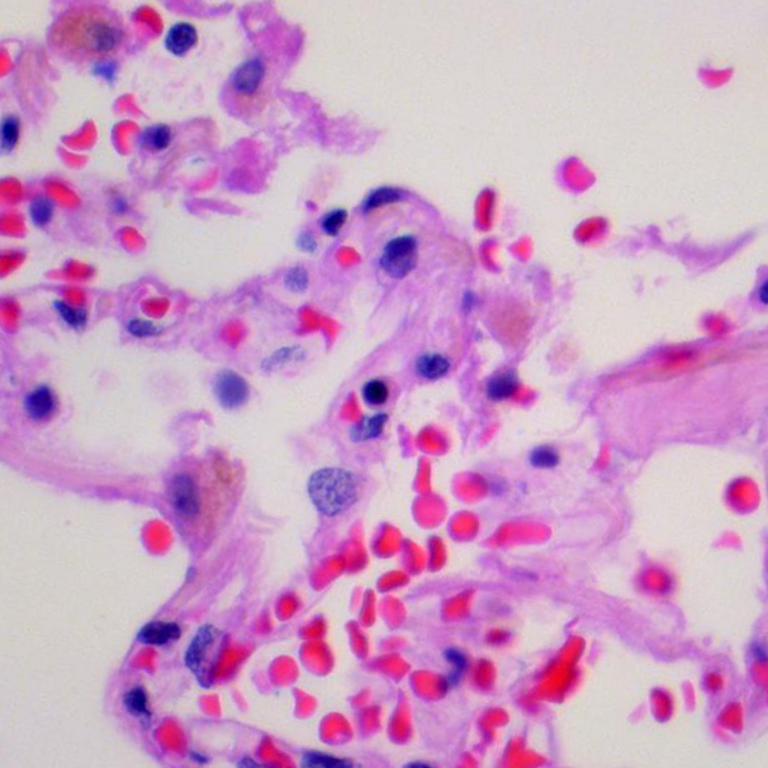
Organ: lung
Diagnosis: benign